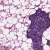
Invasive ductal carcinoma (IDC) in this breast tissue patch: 1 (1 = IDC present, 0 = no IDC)